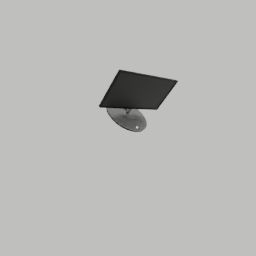
Label: electronics